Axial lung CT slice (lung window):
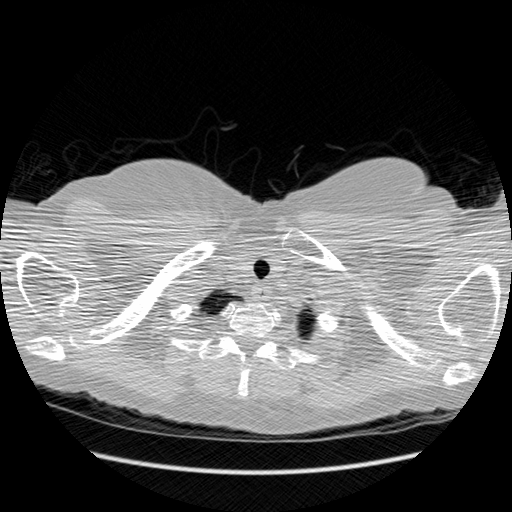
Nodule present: no